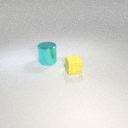
small yellow rubber cube to the right of large cyan metal cylinder